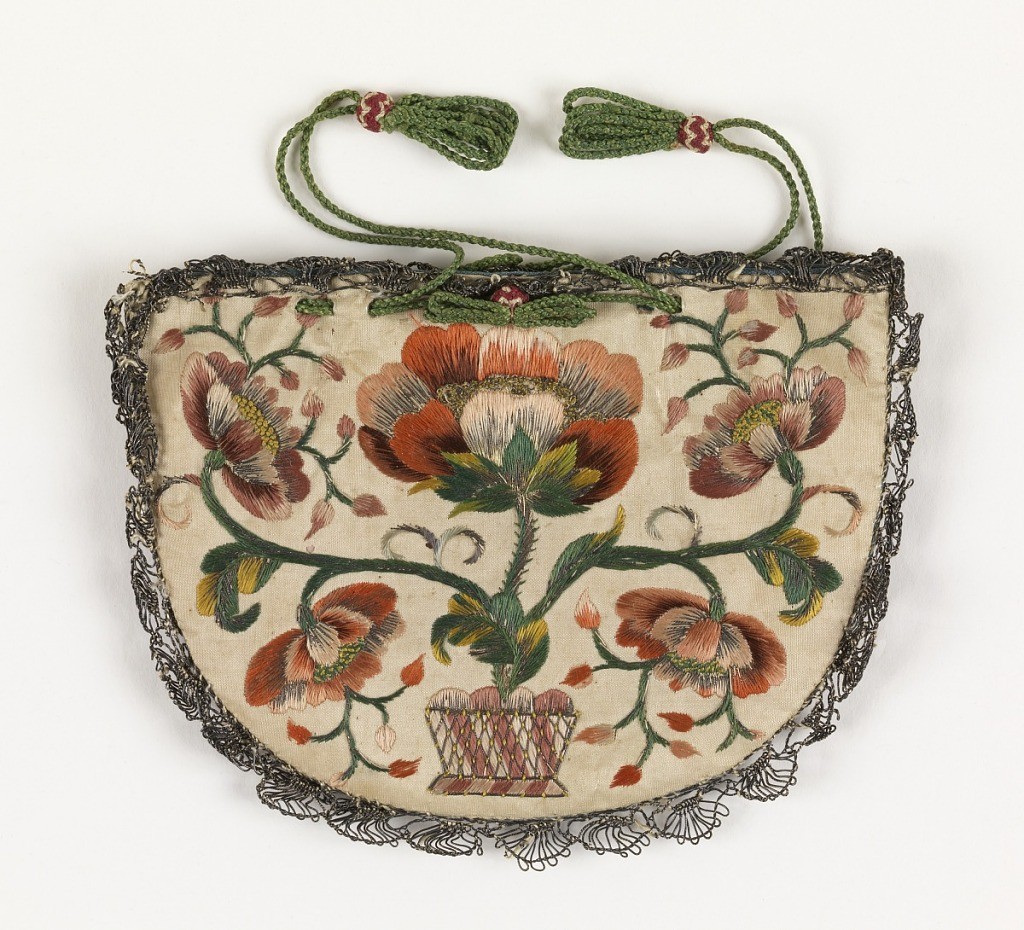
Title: Purse
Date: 18th century
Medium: silk and metal-wrapped silk embroidery on silk foundation Technique: embroidered in stem, satin, running and couching stitches on plain weave foundation; bobbin lace
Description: White ribbed silk semi-circular purse with drawstring top, embroidered with polychrome silks in floral designs and edged in silver bobbin lace. Lined with blue taffeta; braded green silk cord at top.